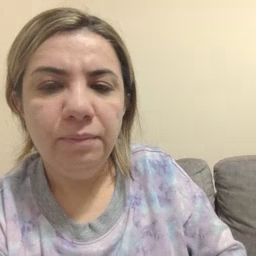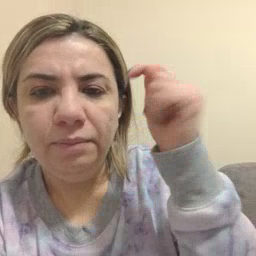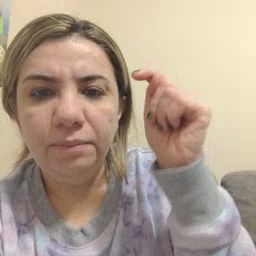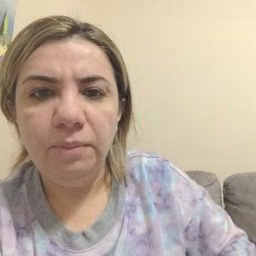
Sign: toy